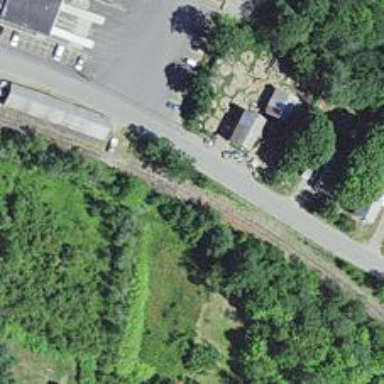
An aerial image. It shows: Abandoned railway path.